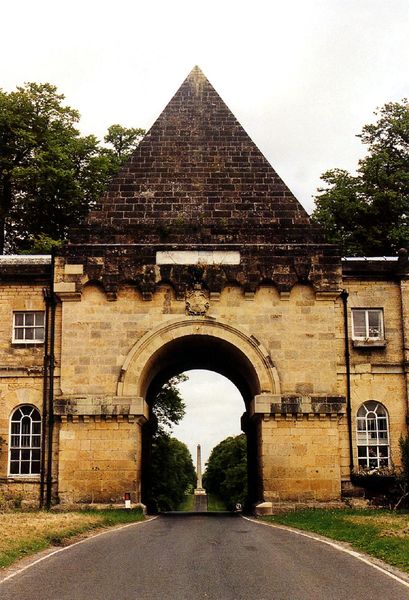
Titel: Castle Howard, North Yorkshire
Künstler: John Vanbrugh
Standort: Malton (EU - GB - Yorkshire)
Schlagwörter: bäume, gelb, fenster, strasse, säule, dach, gebäude, park, wiese, architektur, spitze, stein, klassizismus, rund, bogen, mauer, backstein, kartusche, draussen, tor, bögen, fensterkreuz, torbogen, mauerwerk, fries, wappen, gesims, obelisk, einfahrt, pyramide, bogenförmig, klötzchenfries, bogenfries, dacj, gate, house, torgebäude